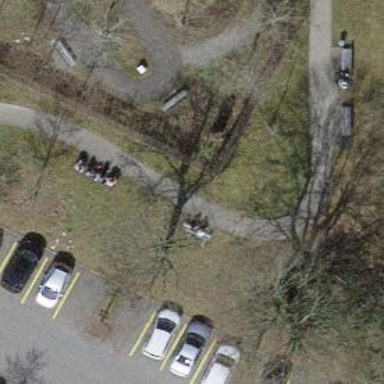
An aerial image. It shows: Bench for seating.